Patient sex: M
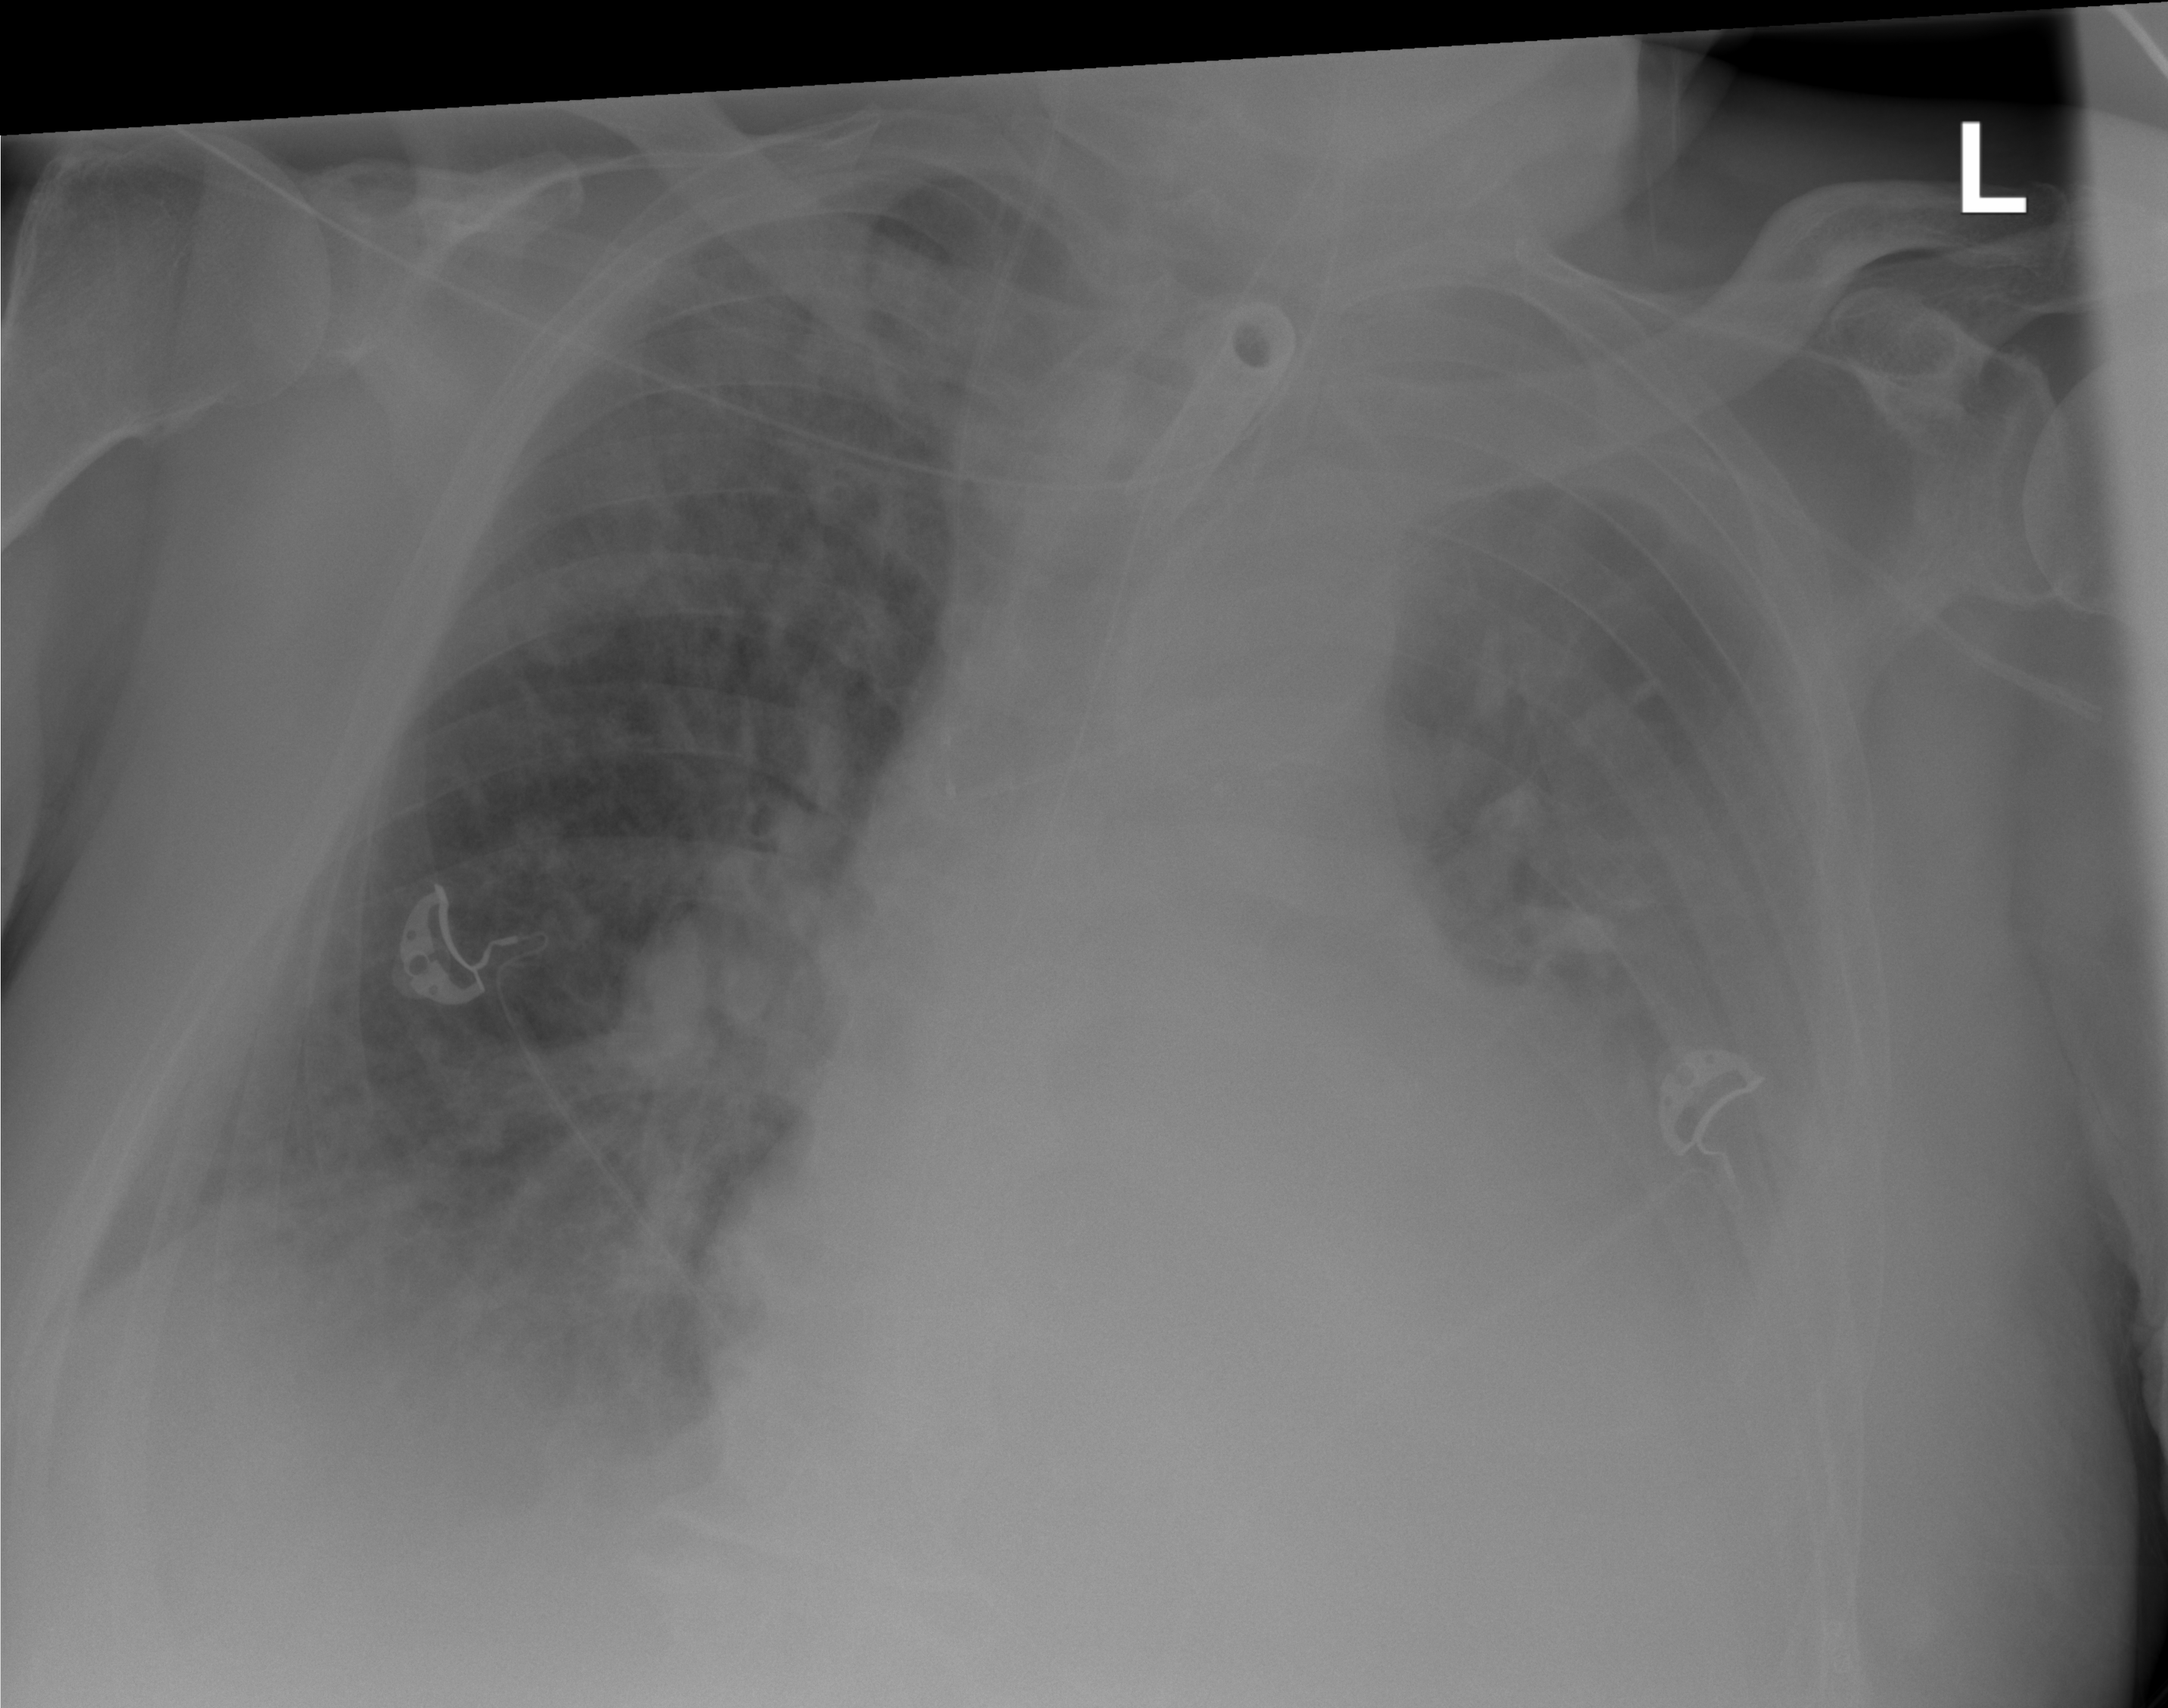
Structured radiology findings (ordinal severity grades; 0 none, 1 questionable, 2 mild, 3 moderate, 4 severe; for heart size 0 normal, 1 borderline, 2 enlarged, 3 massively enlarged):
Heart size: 3
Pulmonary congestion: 3
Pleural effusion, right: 2
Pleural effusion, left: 3
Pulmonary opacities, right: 3
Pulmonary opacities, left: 2
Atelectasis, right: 3
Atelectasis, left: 3